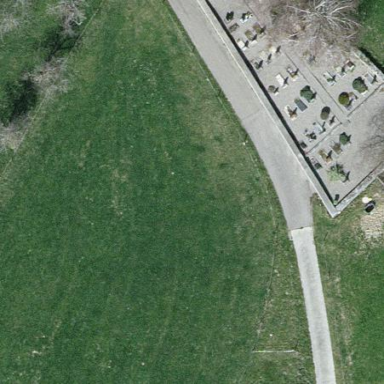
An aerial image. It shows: Cemetery.